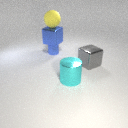
large blue metal cube above small blue rubber cylinder